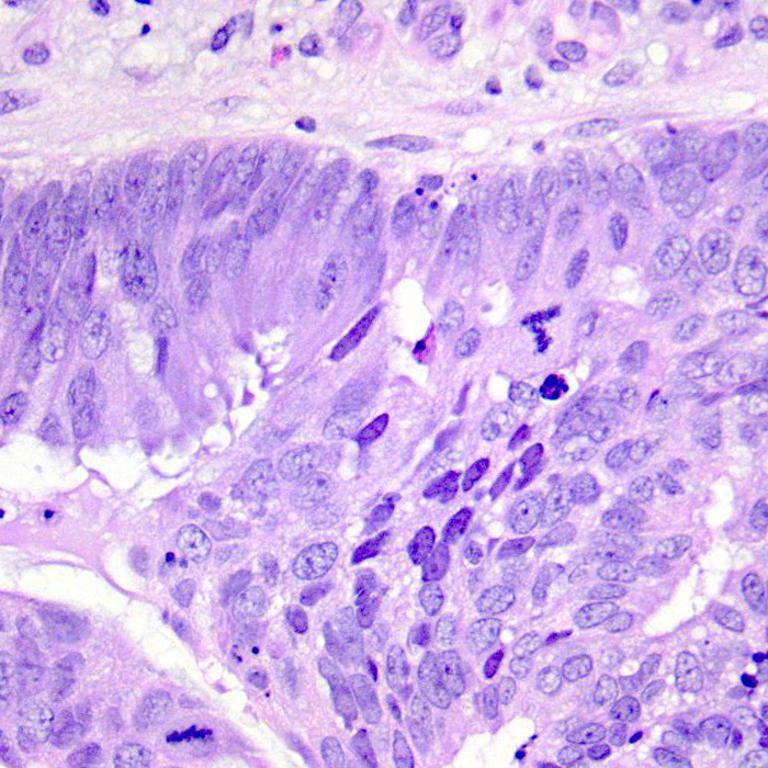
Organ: colon
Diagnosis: adenocarcinomas